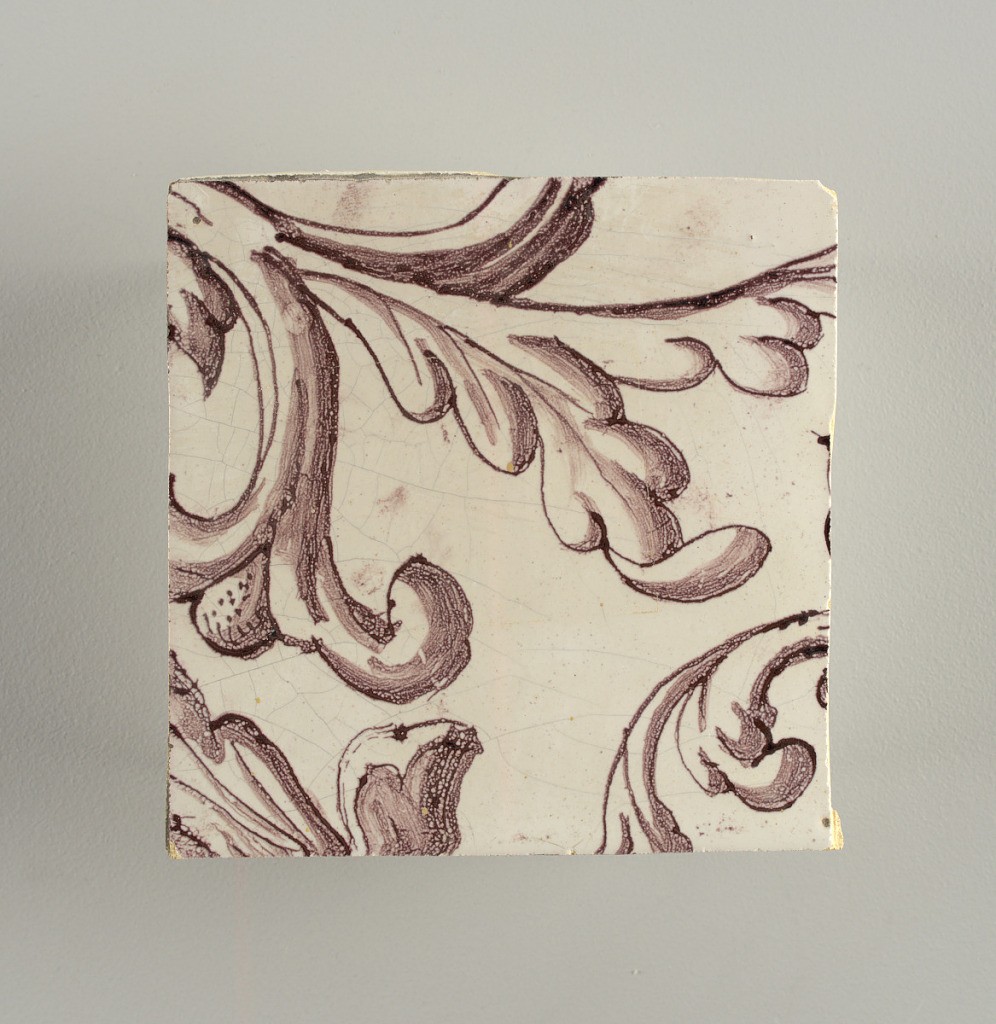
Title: Wall facing
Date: ca. 1725
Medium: Tin-glazed earthenware, underglaze
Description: Horizontal rectangle.  Thirty-seven tiles wide and twenty-one high with opening for door or window nineteen and one-half tiles high and twelve wide.  To left and right of opening, centered canopy above. Left, woman representing Hope, right, a sculputure urn.  Centered above opening, a mascaron.  Arabesque design of foliage.